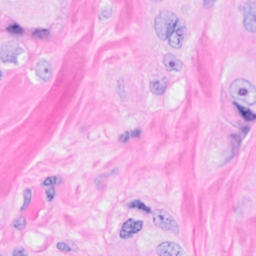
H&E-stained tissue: Breast